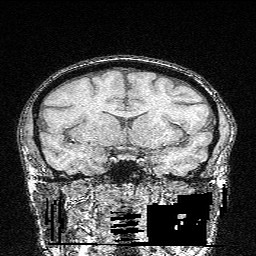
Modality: FLASH
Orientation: sagittal
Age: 29
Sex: male